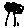
Label: tree